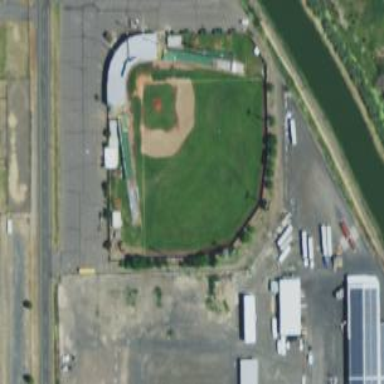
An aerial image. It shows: Baseball pitch for leisure land.